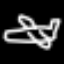
Label: airplane